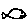
Label: fish